Тонкостенный цилиндр радиусом $R$ раскрутили до угловой скорости $\omega_0$ и положили между двумя наклонными плоскостями (см. рис.; $\alpha=\pi/4$). Коэффициент трения скольжения $\mu$ и не зависит от скорости проскальзывания.
Определите число оборотов, которое сделает цилиндр до прекращения вращения, если известно, что ось цилиндра при торможении покоилась.
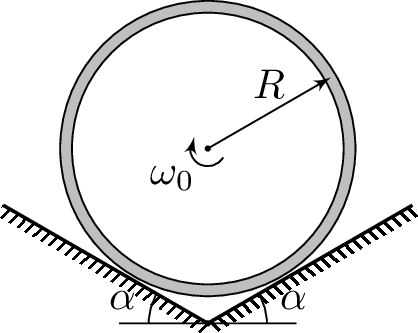
Ответ: Цилиндр сделает $$ N=\frac{(1+\mu^2)\omega_0^2R}{4\pi\sqrt2 \mu g} $$оборотов.
Темы:
T, Механика, Динамика, Всероссийские, Вращение, Трение